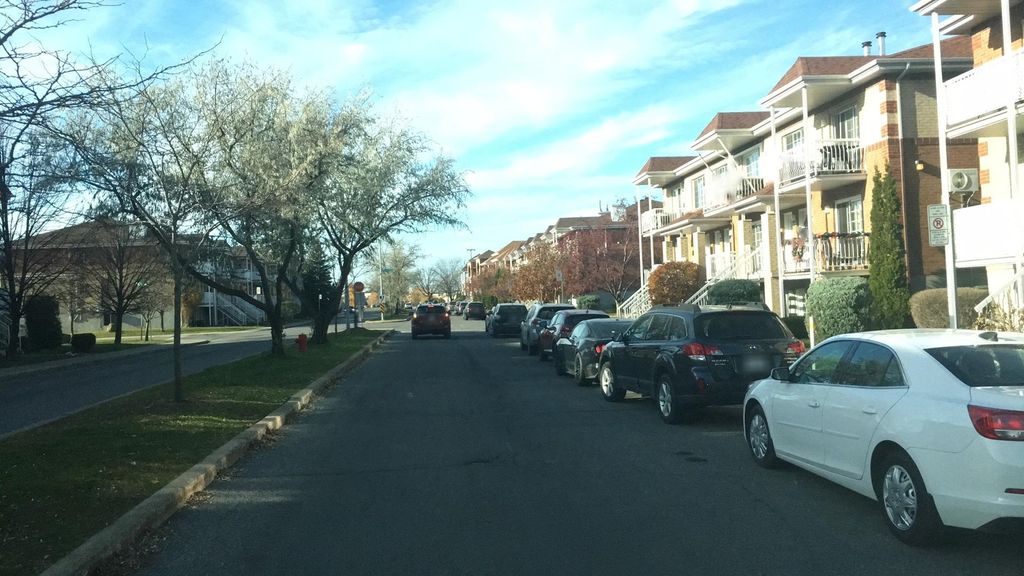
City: montreal